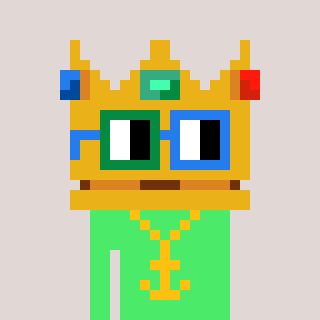
a pixel art character with square green and blue glasses, a crown-shaped head and a teal-colored body on a warm background